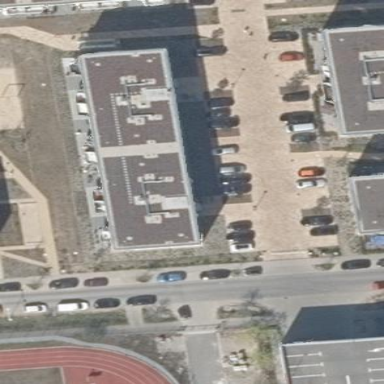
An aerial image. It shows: Building with apartments and flat roof.